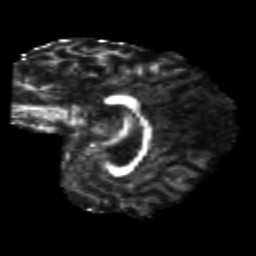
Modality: FA
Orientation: sagittal
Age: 24
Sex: female
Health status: healthy
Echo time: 0.074 s